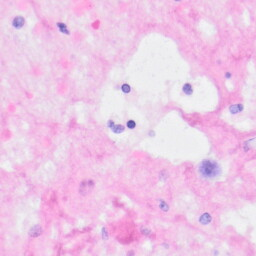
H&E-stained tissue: Kidney